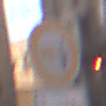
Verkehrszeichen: VerbotUeberholenEinspurigeFahrzeuge
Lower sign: ZeitangabenMitBeschraenkungAufWochentage8
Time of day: MorningAfternoon
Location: Outdoor (Urban)
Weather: PartlyCloudy
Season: NotSpecified
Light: Natural